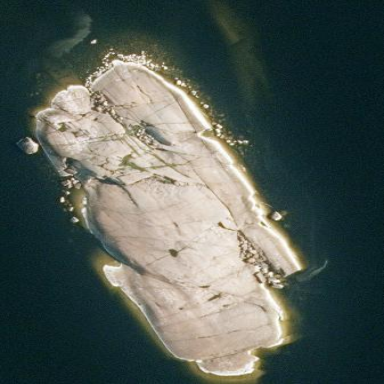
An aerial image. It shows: Islet along the natural coastline.